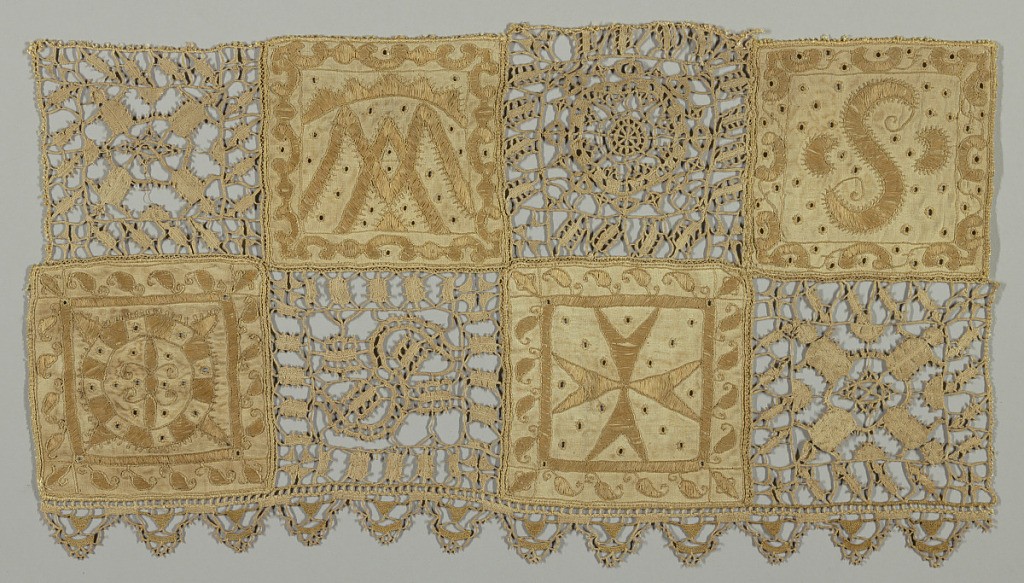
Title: Panel
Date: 16th–17th century
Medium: linen, silk Technique: embroidery and needle lace
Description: Squares of embroidery on plain weave alternate with needle lace.